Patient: sex F, age 22
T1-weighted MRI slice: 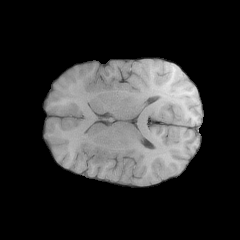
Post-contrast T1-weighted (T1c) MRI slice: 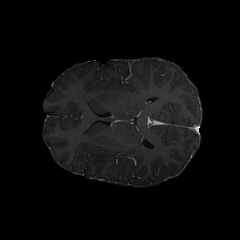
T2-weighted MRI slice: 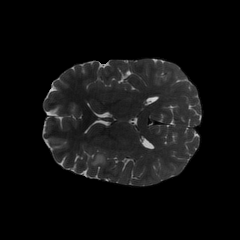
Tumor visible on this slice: yes
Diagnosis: Astrocytoma, IDH-mutant
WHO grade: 2